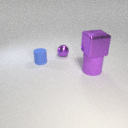
small blue rubber cylinder to the left of large purple rubber cylinder